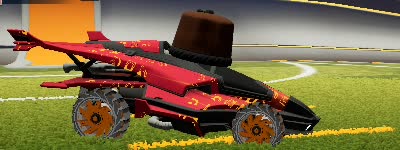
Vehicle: aftershock